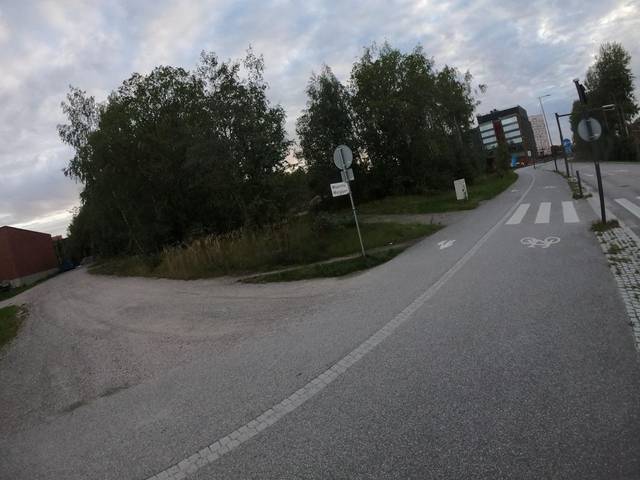
Region: Finland
Coordinates: 60.187, 24.817